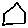
Label: house